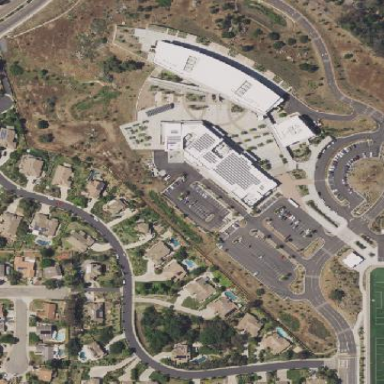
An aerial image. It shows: School.